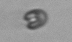
Label: Pyramimonas